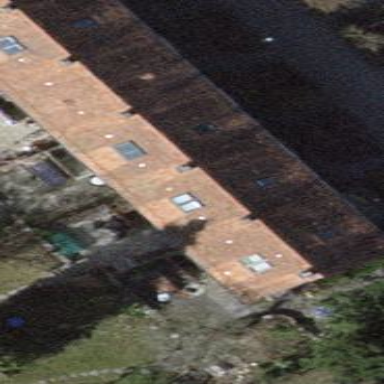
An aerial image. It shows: Gabled house with roof tiles in beige color. The roof is oriented across the building and its color is orangish red.